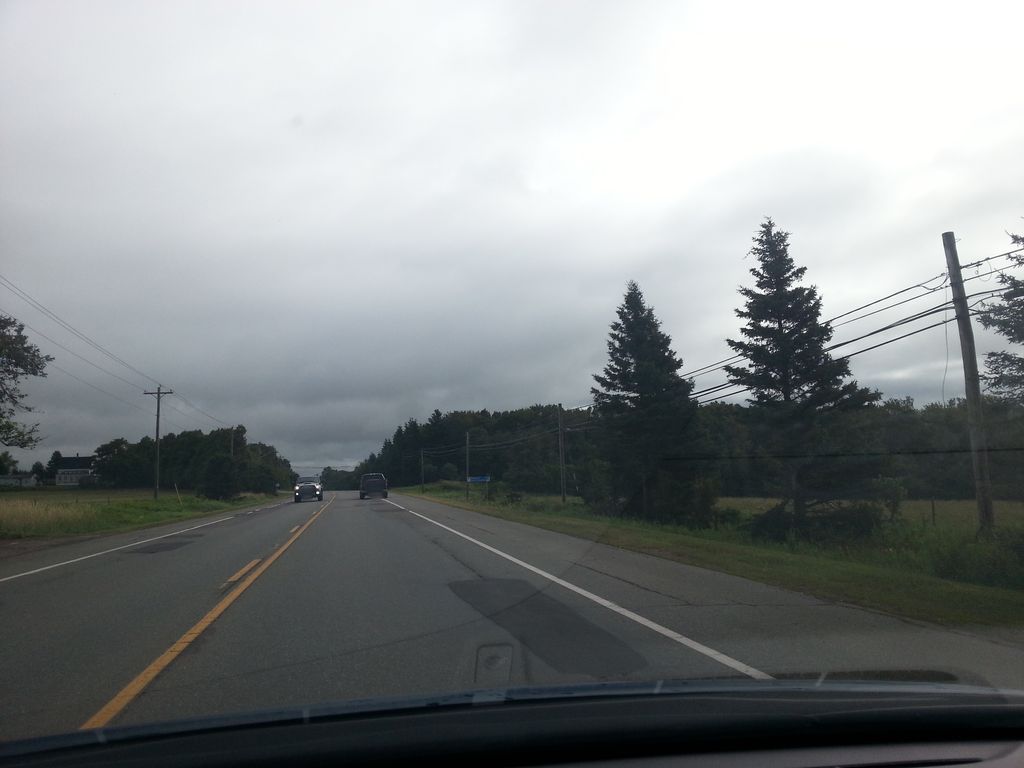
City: charlottetown